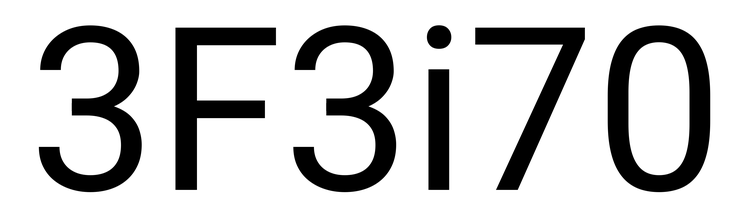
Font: Roboto_Regular